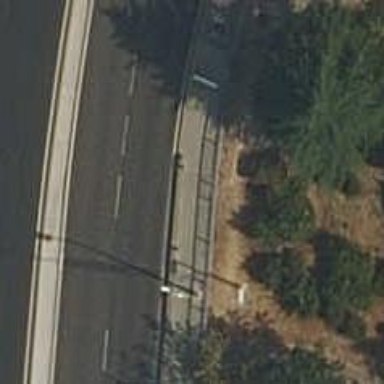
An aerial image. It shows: Tertiary road on asphalt surface crossing over bridge.